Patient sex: F
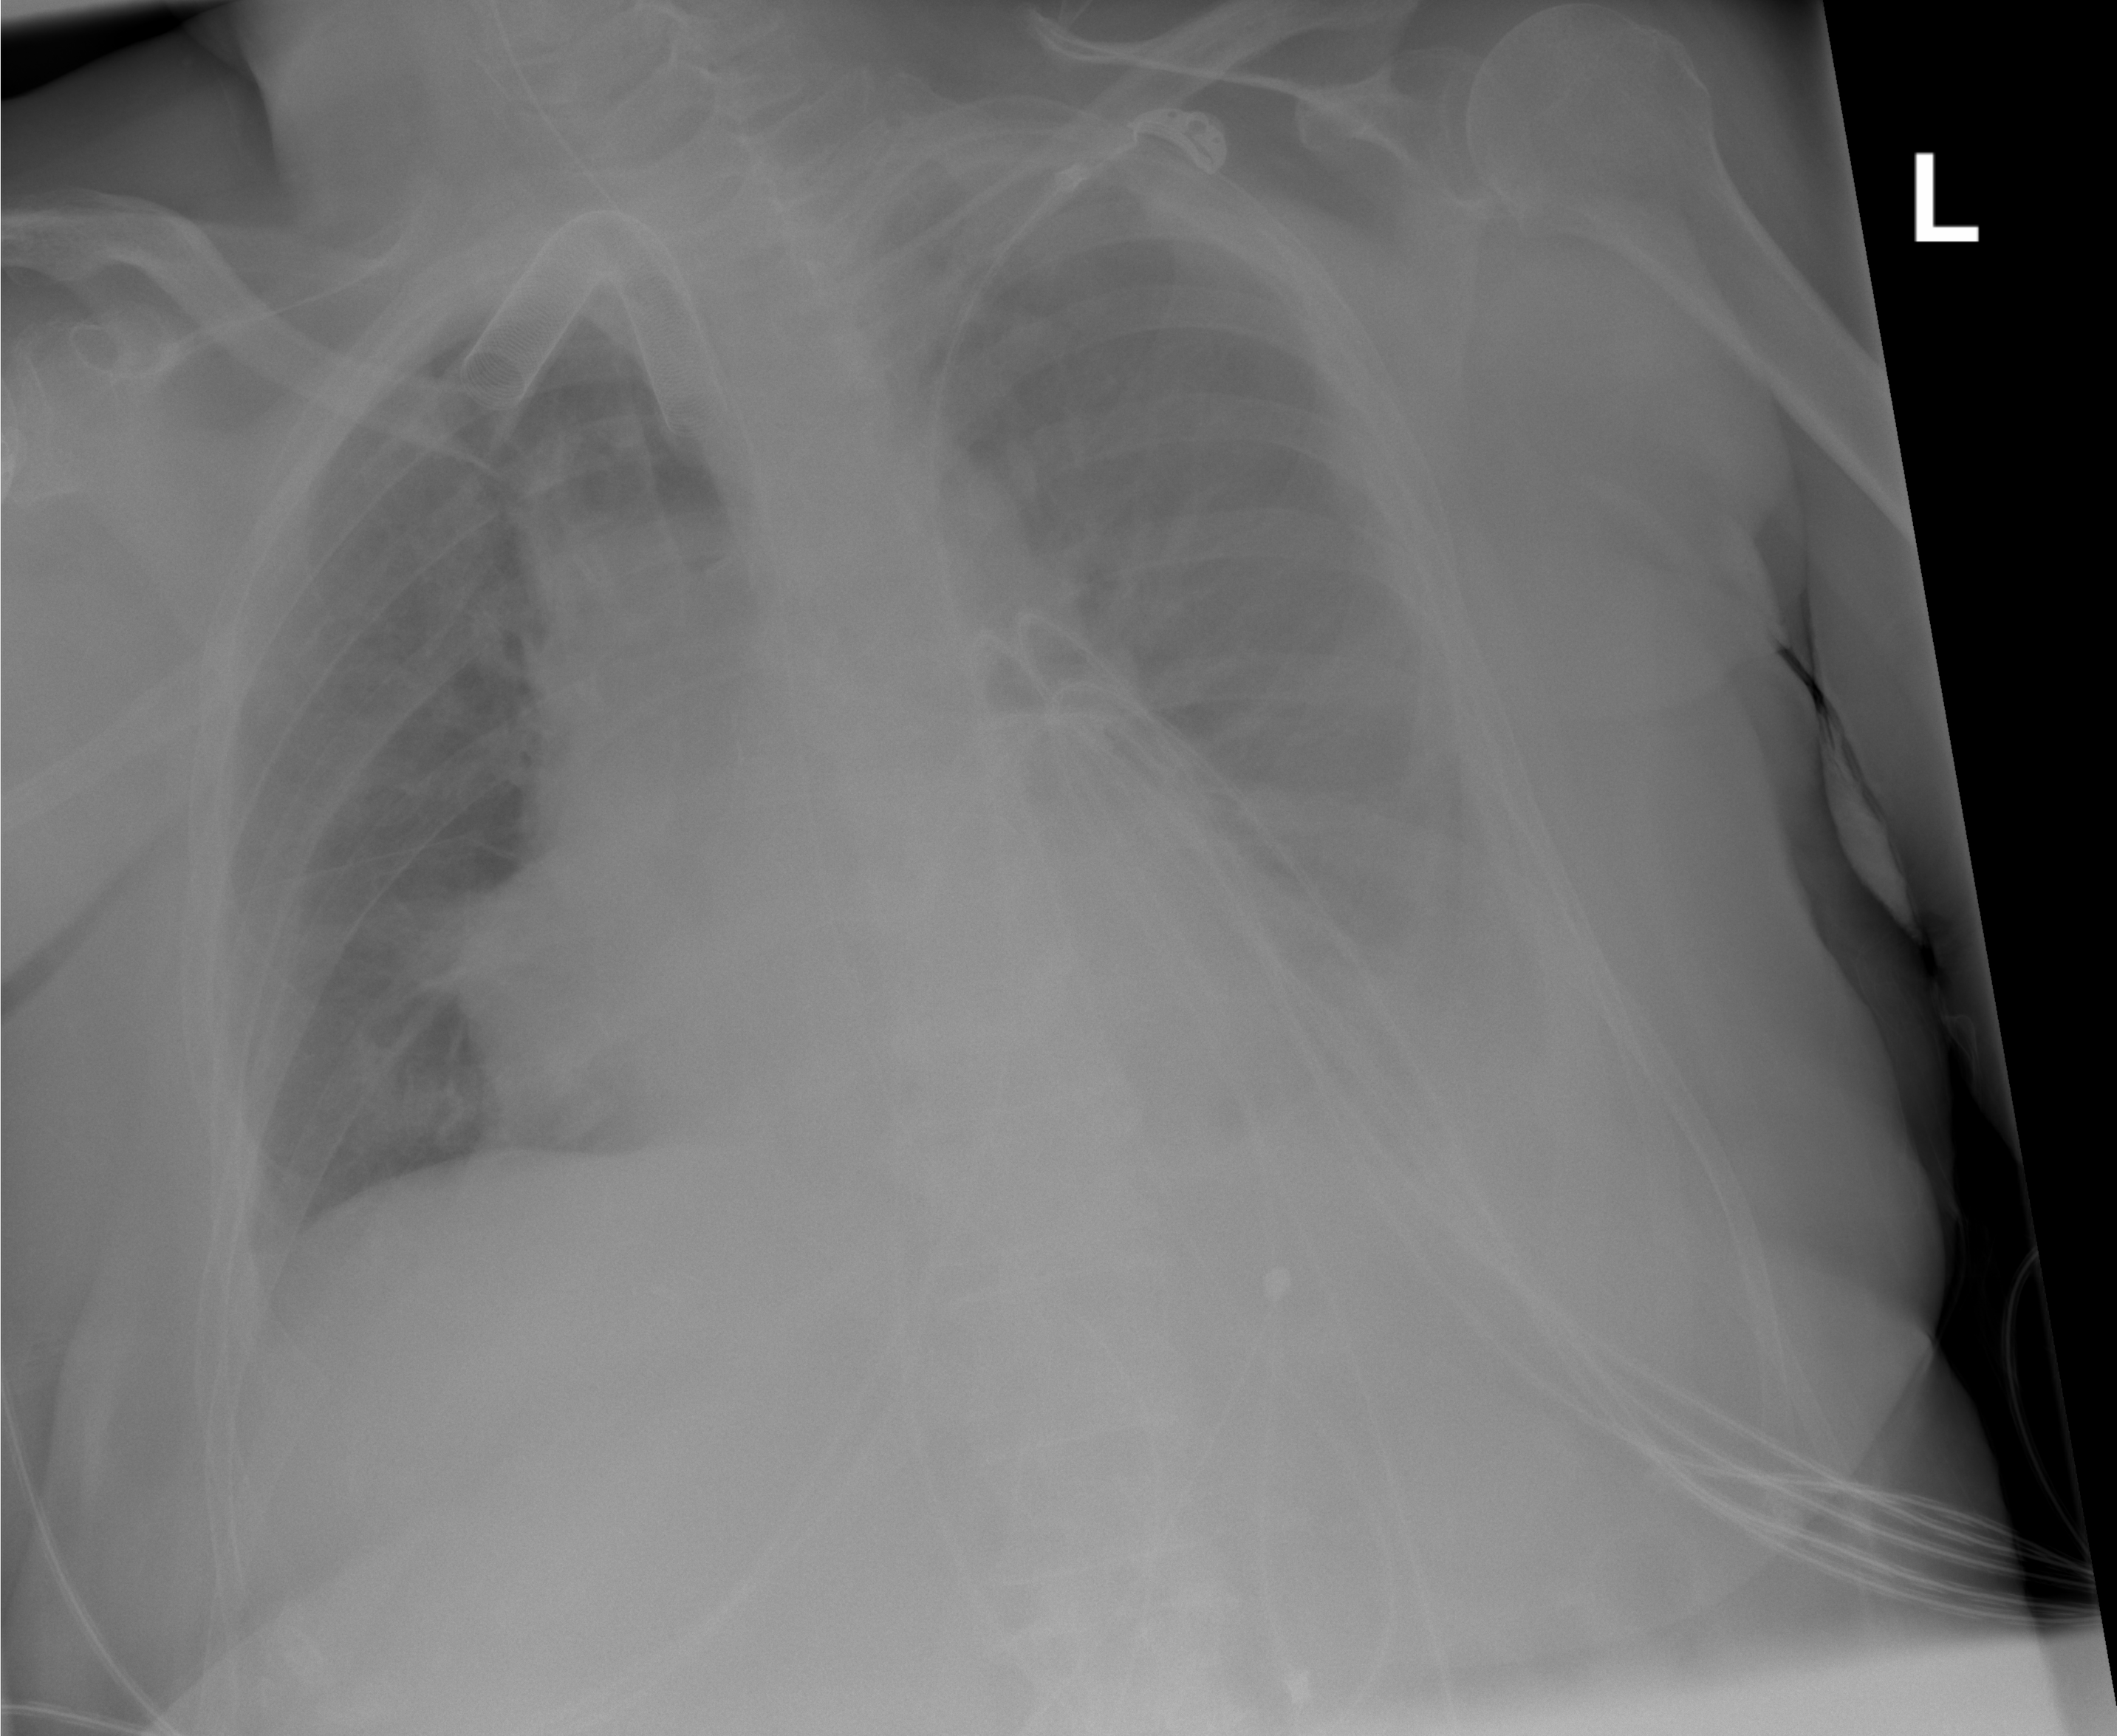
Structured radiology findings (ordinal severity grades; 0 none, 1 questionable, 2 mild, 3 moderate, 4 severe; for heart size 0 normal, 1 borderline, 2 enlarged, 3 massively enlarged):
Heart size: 2
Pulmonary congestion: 2
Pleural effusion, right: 2
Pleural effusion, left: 2
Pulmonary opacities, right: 0
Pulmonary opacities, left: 1
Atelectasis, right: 0
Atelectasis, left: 2